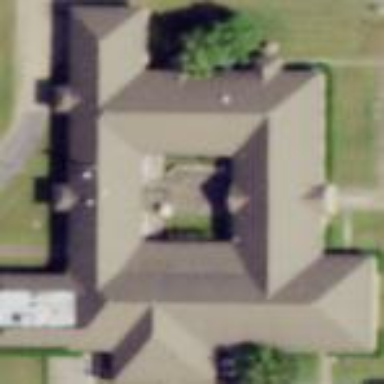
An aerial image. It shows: College building.